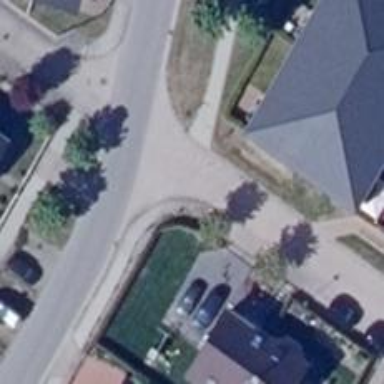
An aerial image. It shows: Sidewalk.